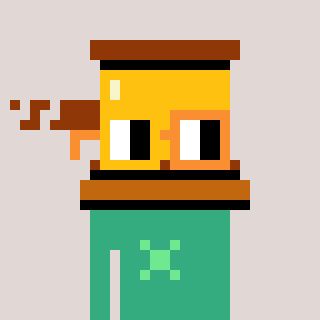
a pixel art character with square yellow and orange glasses, a gavel-shaped head and a teal-colored body on a warm background